Question: I'm trying to refactor the legacy UI5-codebase and would like to use reusable dialogs.
My steps:
1. I've downloaded the Walkthrough Step 19: Reuse Dialogs sample
2. I've added HelloDialog.js into project's ./controller/ folder
3. I've added HelloDialog.fragment.xml into project's ./view/ folder
4. I've adjusted a namespace inside of HelloDialog.js and HelloDialog.fragment.xml from sap.ui.demo.walkthrough.controller.HelloDialog to webapp.controller.HelloDialog
5. I've added a button for the HelloDialog to the view:
'''
<Button id = "helloDialogButton"
icon = "sap-icon://world"
text = "Show Popup"
press = ".onOpenDialog" />
'''
1. I've added to App.controller.js:
'''
onOpenDialog() {
this.getOwnerComponent().openHelloDialog();
},
'''
1. I've added "./controller/HelloDialog" to Component.js and initialize the object:
'''
init(...args) {
UIComponent.prototype.init.apply(this, args);
this.getRouter().initialize();
this._helloDialog = new HelloDialog(this.getRootControl());
}
'''
1. I've added hooks to the exit and openHelloDialog events to Component.js:
'''
exit() {
this._helloDialog.destroy();
delete this._helloDialog;
},
openHelloDialog() {
this._helloDialog.open();
},
'''
Now, I run the project and get the a blank page, in DevTools console I see the following error:
> Failed to load component for container 'rootComponentContainer'. Reason: TypeError: 'HelloDialog' is not a constructor

The only difference I can spot is that , but can it be that arrow functions break UI5? Perhaps, some issues with the object context.
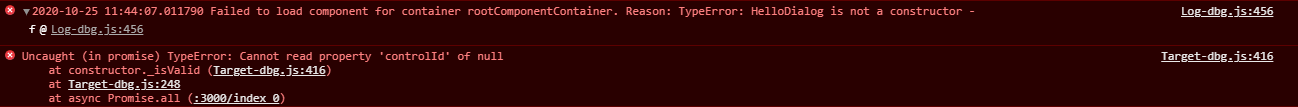
Answer: Constructors of UI5 classes should avoid arrow functions:
'''
// constructor: () => {}
constructor: function() { // e.g. in HelloDialog.js
// Avoid arrow functions in UI5 class constructors
},
'''
The same applies to constructors in VanillaJS. Calling 'new' on arrow functions is <URL>
---
Also please note that arrow functions do not create their own context ('this') either. Their context in that case is based on the the arrow function is defined within which is often times 'window'. Hence, methods should not be defined with arrow expression if the function body relies on 'this'.